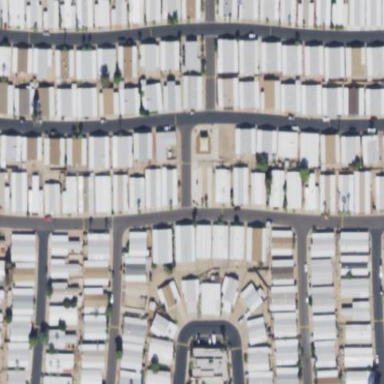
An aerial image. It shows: Residential area designated as trailer park.